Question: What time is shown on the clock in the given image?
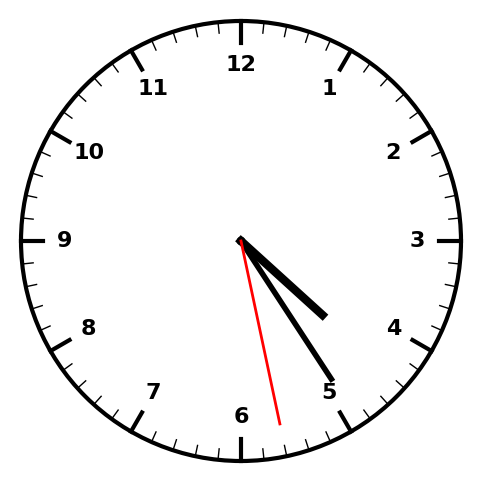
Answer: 04:24:28